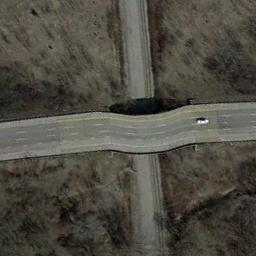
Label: overpass